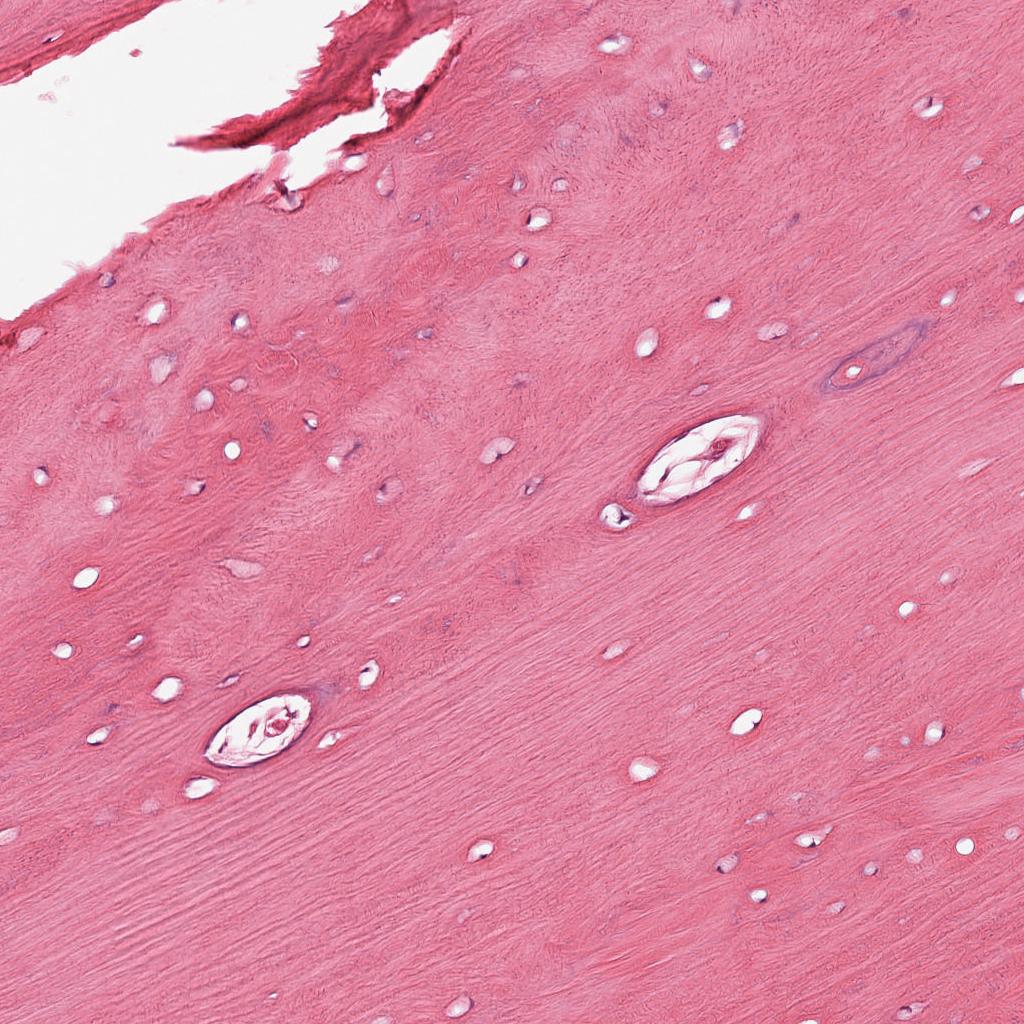
Label: Non-Tumor